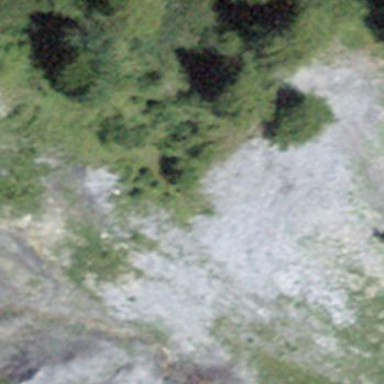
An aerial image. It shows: Forest area.